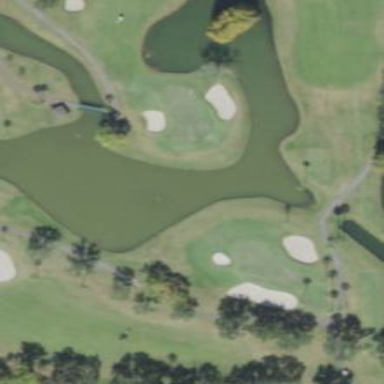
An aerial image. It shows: Water hazard in golf course. The hazard is natural water feature.